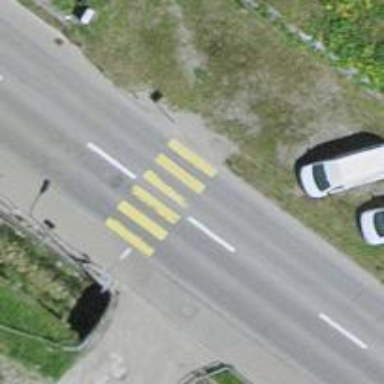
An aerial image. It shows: Marked zebra crossing on the road.